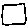
Label: square